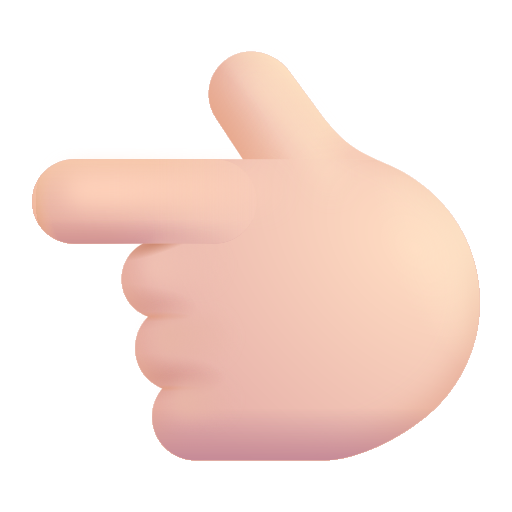
backhand index pointing left color light